Question: Can someone help me understand what "false dependency" means?
My professor just explained in this slide why we can't run command 3 before command 1, but why later he called it "False"?

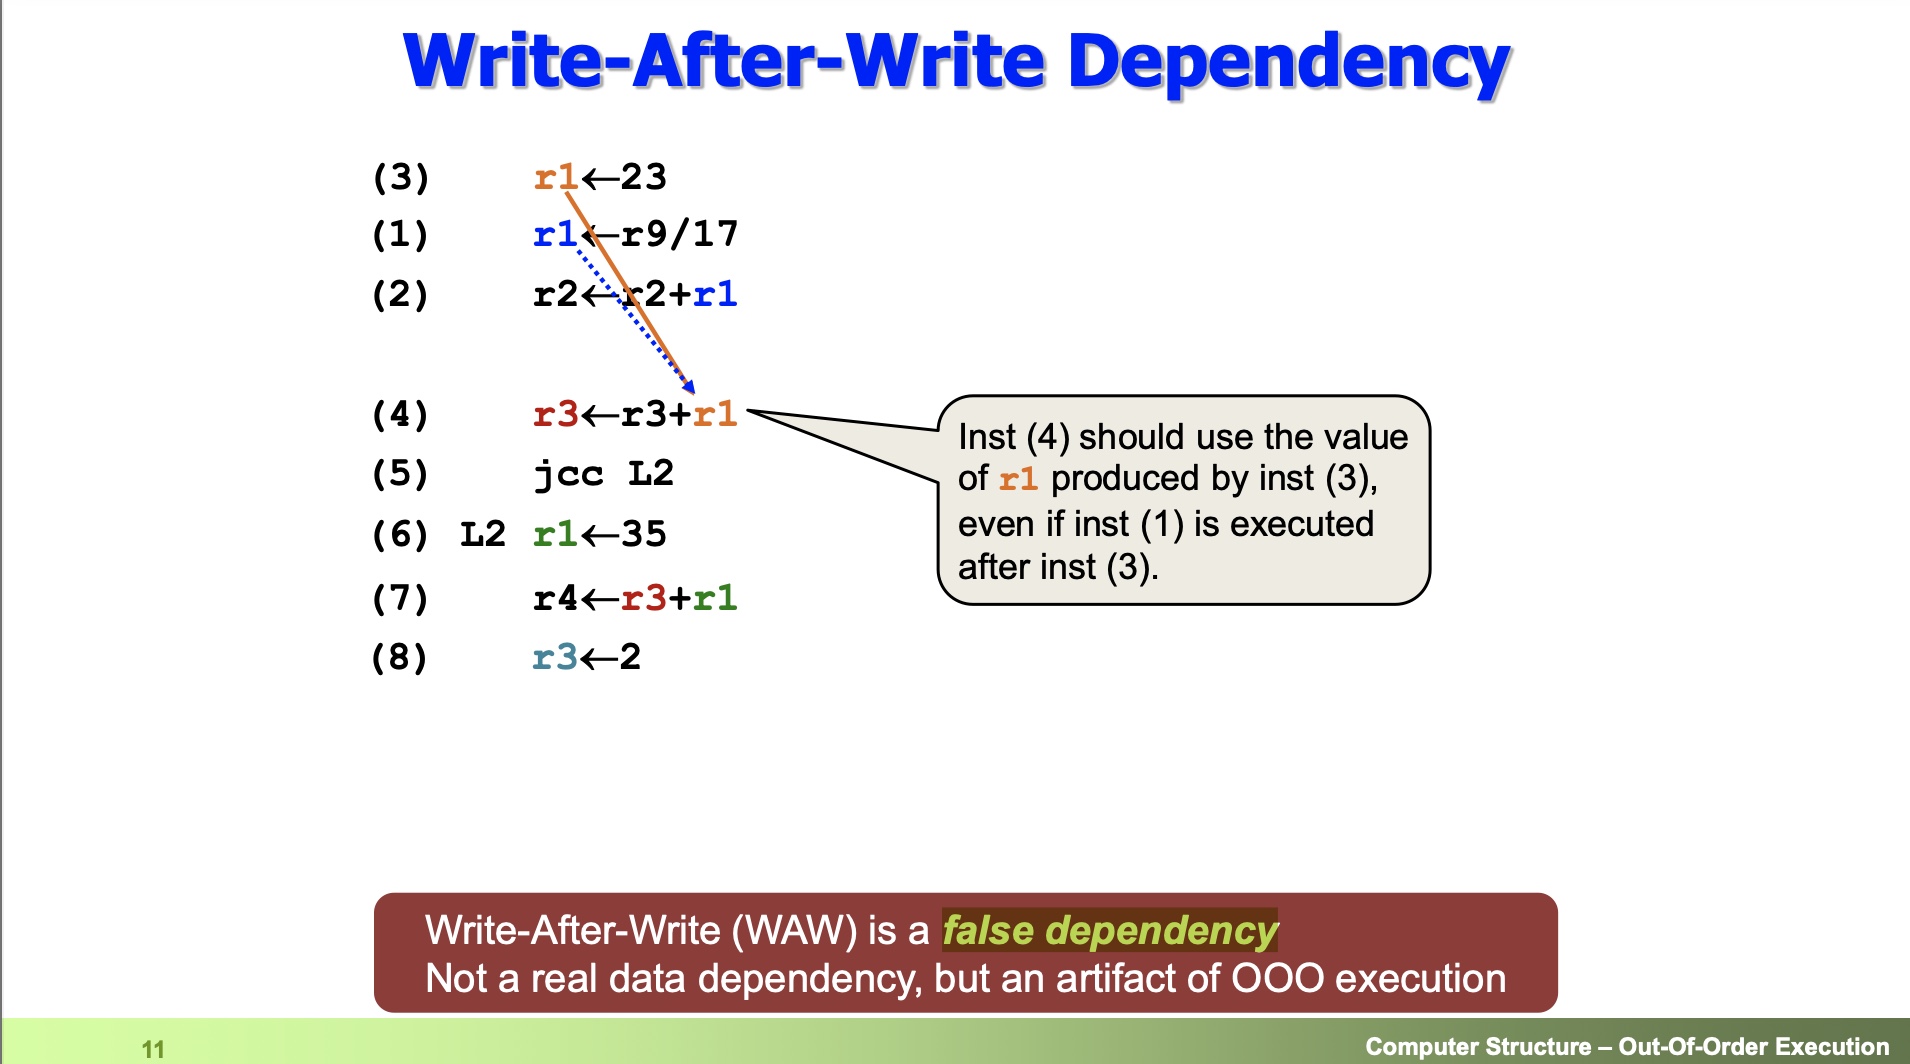
Answer: It's "false" because the later instruction doesn't actually need data from earlier instruction. The only conflict is finding a place to put the result. Like the slide says, "not a real data dependency"; only WAR hazards are true dependencies.
If the CPU invents a temporary location to put the result, until the architectural register is available, it execute the later instruction independently.
Register renaming avoids <URL> in general, except for special cases where the CPU treats an instruction as having an input from a register even though the result doesn't depend on any of the bits there.
Since you tagged this [intel] even though your slide isn't x86 asm, maybe you'd prefer x86 examples:
- <URL>